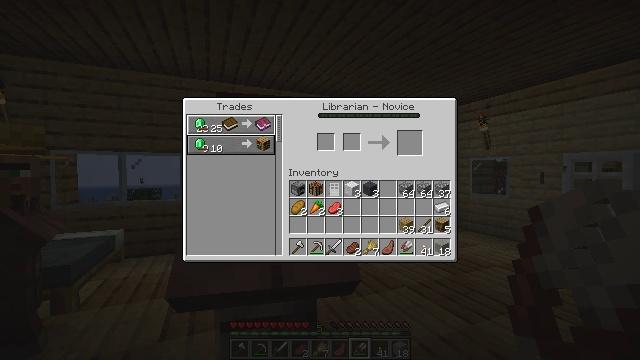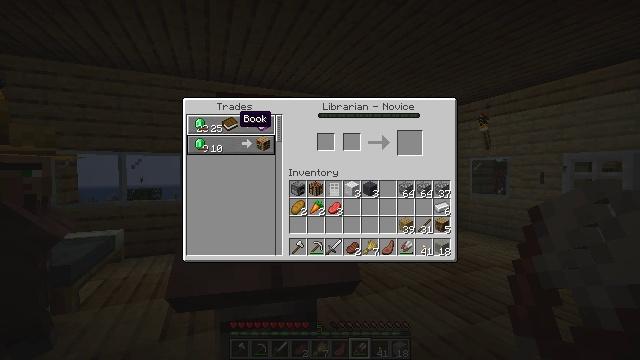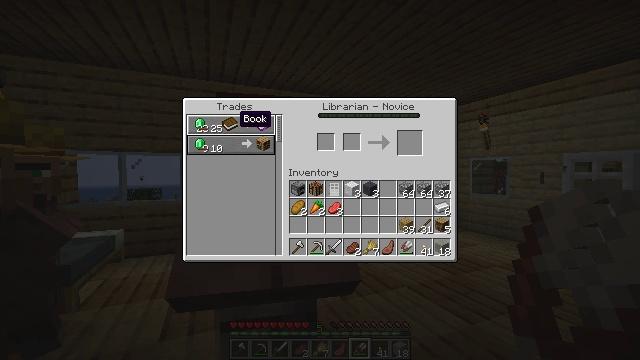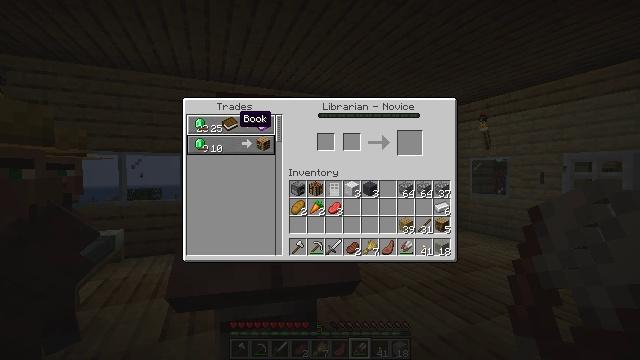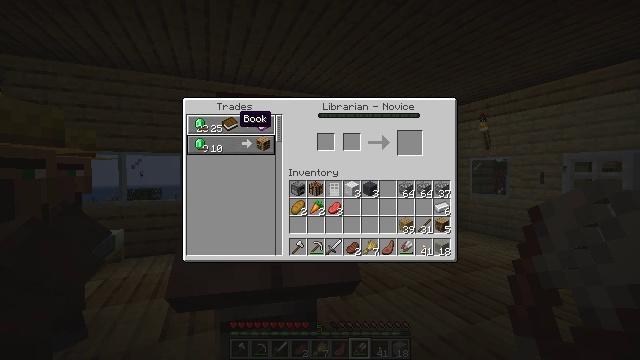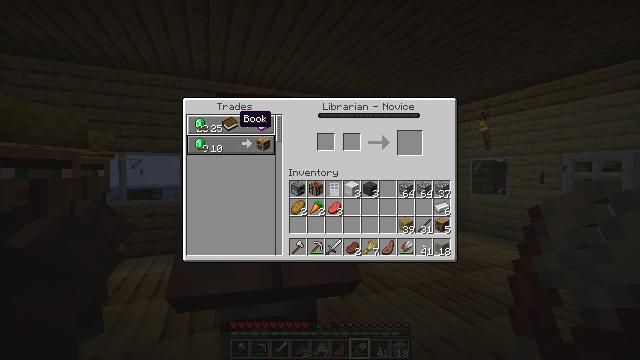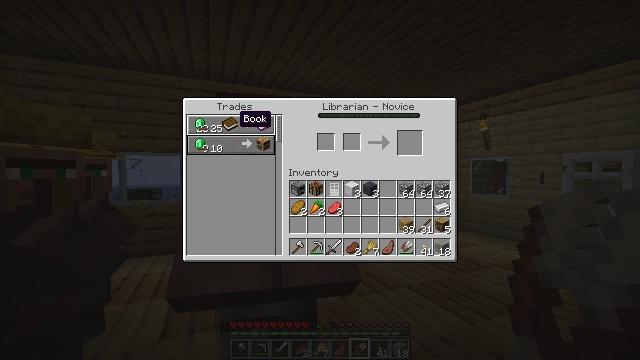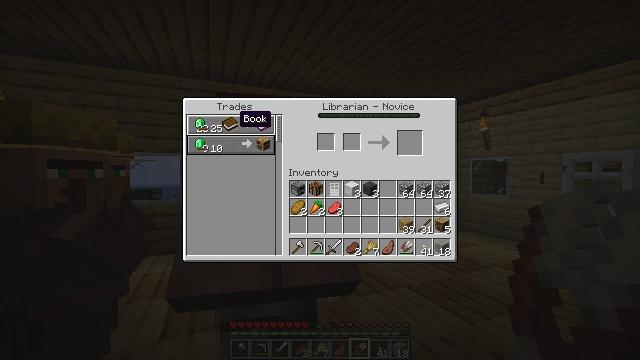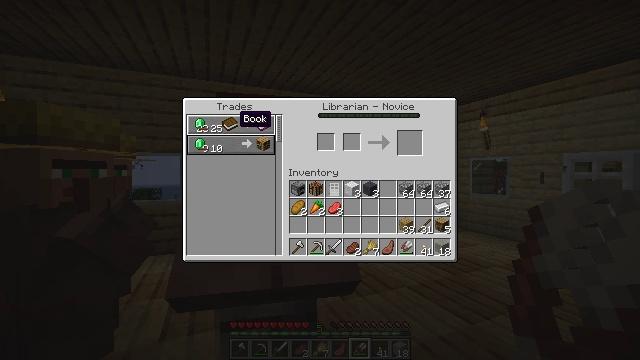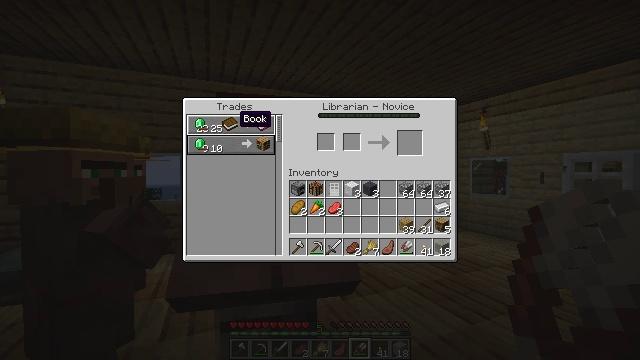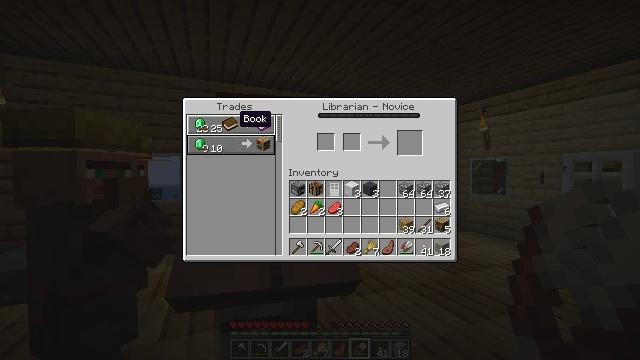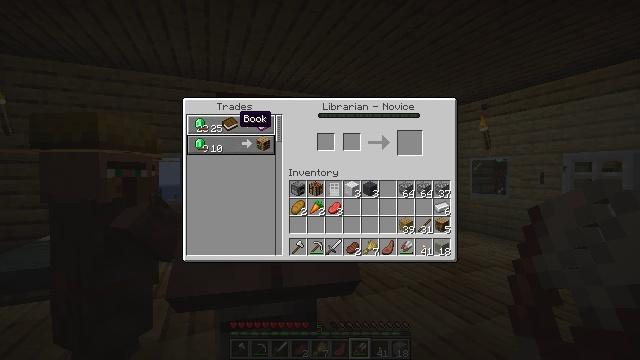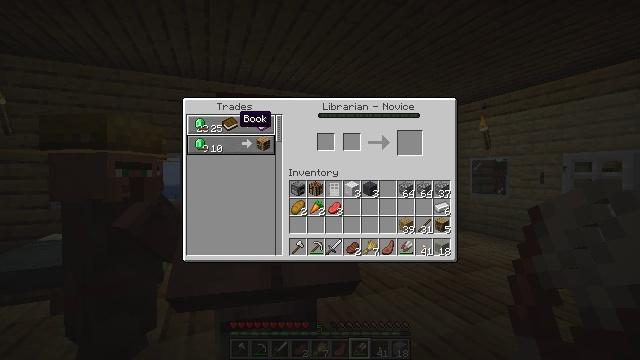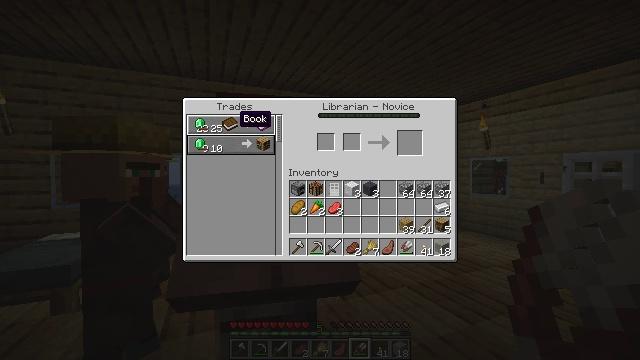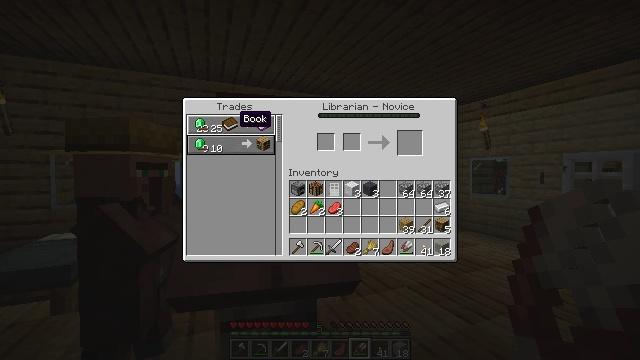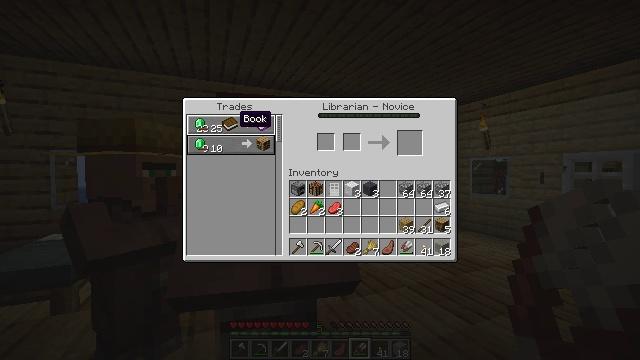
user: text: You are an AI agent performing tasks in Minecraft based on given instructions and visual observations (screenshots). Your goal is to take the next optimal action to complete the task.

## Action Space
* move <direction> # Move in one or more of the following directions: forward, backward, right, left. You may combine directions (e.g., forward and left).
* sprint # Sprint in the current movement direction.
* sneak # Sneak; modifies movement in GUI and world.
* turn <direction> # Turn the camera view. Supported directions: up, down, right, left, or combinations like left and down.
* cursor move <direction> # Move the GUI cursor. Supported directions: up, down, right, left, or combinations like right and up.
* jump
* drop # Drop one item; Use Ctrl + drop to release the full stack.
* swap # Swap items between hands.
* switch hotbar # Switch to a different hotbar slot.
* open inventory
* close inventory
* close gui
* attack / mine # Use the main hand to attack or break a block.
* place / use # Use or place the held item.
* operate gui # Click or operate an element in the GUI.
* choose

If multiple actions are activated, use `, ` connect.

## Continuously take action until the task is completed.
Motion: motion action
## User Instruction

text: Create a gray bed by combining wool and planks.
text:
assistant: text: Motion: cursor move left
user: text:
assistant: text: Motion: no_op
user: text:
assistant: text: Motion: no_op
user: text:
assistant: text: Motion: no_op
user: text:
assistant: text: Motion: no_op
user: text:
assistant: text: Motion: no_op
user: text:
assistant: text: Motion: no_op
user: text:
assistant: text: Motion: no_op
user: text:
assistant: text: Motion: no_op
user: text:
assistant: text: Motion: no_op
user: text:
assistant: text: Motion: no_op
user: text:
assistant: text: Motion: no_op
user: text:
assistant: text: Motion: no_op
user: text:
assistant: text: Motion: no_op
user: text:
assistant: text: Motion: no_op
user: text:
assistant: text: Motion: no_op
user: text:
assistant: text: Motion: no_op
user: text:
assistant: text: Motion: no_op
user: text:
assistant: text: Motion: no_op
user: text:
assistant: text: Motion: no_op
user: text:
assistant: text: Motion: no_op
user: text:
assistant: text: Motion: no_op
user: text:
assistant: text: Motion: no_op
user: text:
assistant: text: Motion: no_op
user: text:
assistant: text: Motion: no_op
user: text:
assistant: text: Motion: no_op
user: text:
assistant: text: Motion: no_op
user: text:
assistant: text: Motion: no_op
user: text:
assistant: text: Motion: no_op
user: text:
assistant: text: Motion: no_op